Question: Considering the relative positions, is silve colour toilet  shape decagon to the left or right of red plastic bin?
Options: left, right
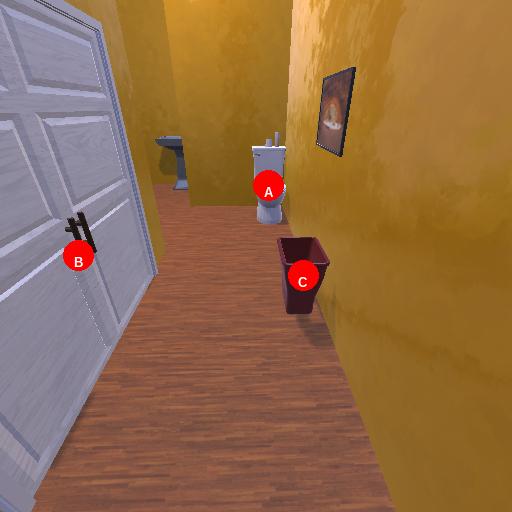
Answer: left